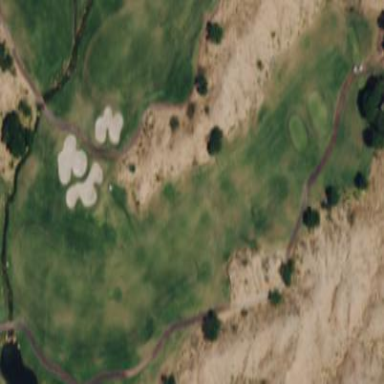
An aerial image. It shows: Area with grass used as rough in golf course.